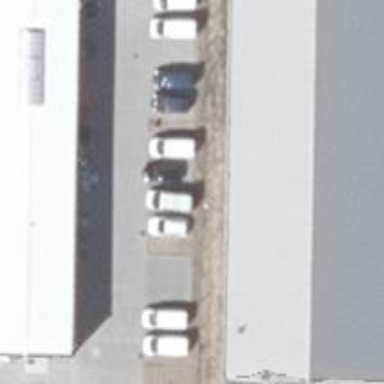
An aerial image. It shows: Warehouse.